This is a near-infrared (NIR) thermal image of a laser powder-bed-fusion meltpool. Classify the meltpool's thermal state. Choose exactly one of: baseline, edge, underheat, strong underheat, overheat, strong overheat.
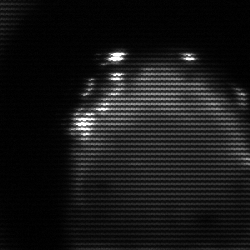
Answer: edge